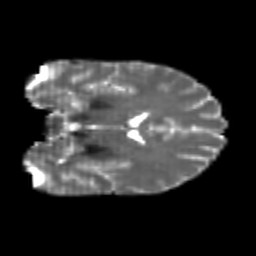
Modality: T2w
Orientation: coronal
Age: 25
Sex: male
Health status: healthy
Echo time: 0.074 s